Chest X-ray:
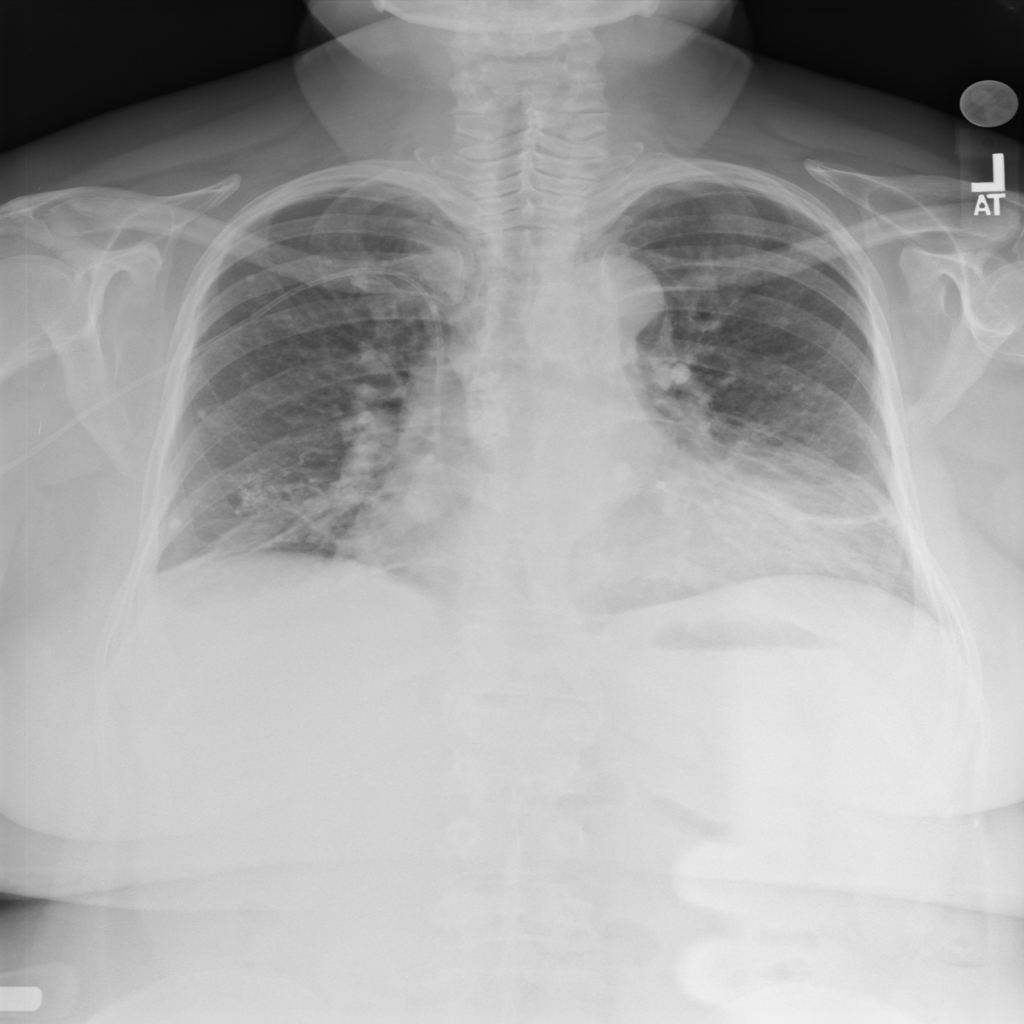
Findings: Calcification, Nodule, Atelectasis
No abnormal finding: no